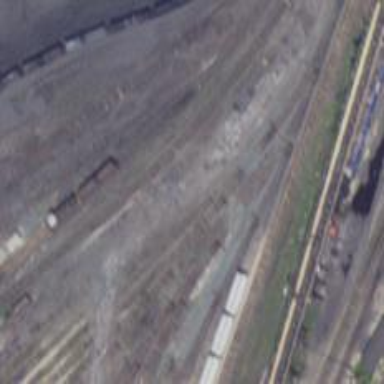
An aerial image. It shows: Railway yard.